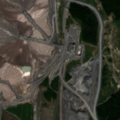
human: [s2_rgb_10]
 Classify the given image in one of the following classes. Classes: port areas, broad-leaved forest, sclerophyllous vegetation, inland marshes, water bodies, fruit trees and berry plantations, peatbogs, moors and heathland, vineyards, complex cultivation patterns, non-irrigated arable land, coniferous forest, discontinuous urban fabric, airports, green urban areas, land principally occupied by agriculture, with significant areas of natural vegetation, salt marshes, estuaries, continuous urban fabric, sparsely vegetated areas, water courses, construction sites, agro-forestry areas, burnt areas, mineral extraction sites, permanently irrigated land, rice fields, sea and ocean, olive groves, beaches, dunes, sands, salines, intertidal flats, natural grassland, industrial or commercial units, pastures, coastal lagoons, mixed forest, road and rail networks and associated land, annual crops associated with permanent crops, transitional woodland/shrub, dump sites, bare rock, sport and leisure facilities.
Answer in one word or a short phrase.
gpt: dump sites, mixed forest